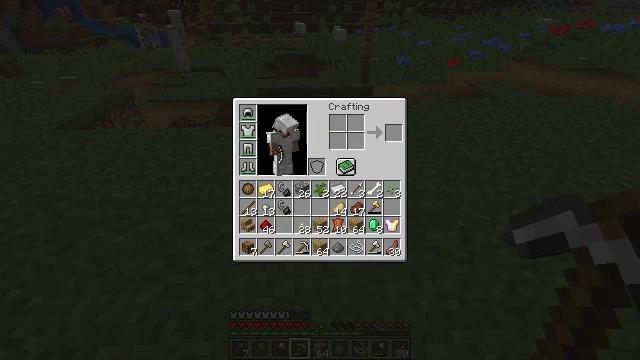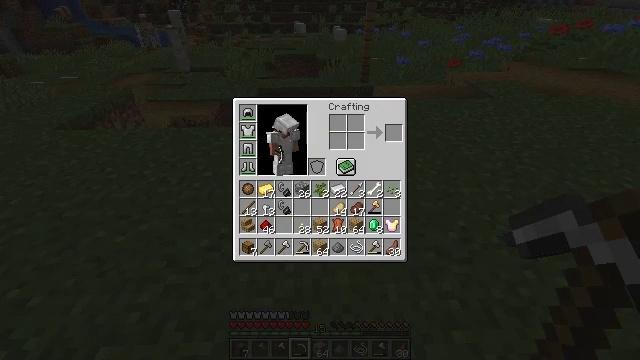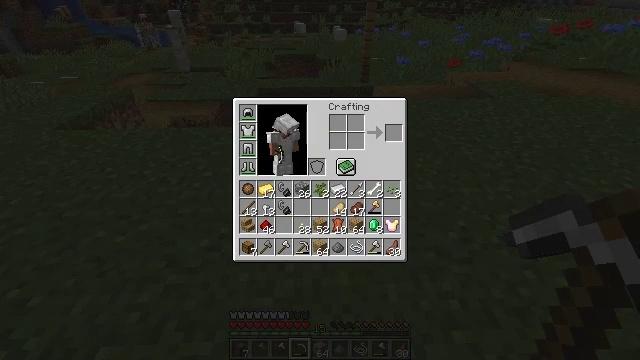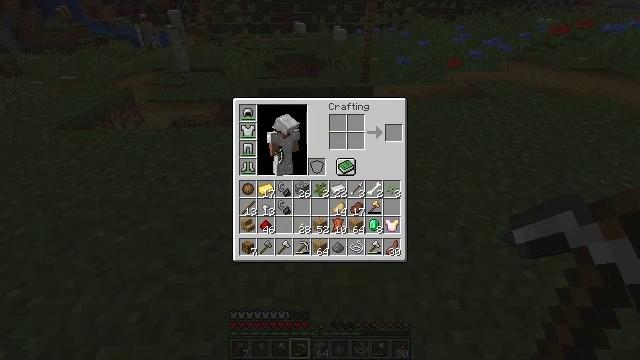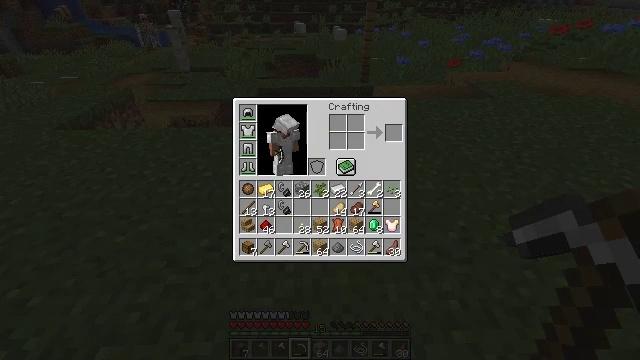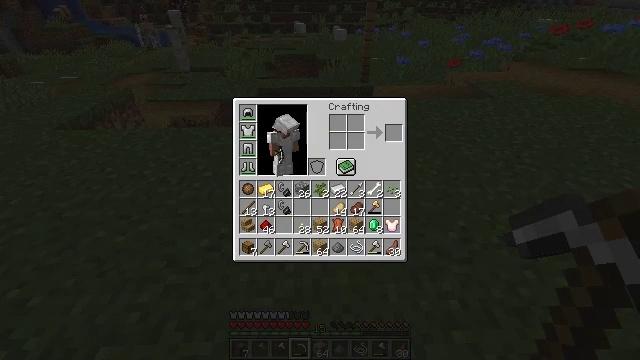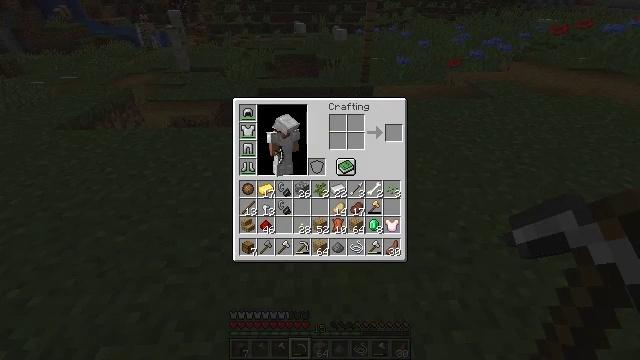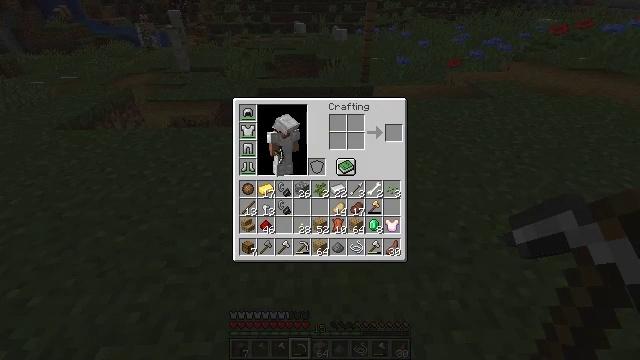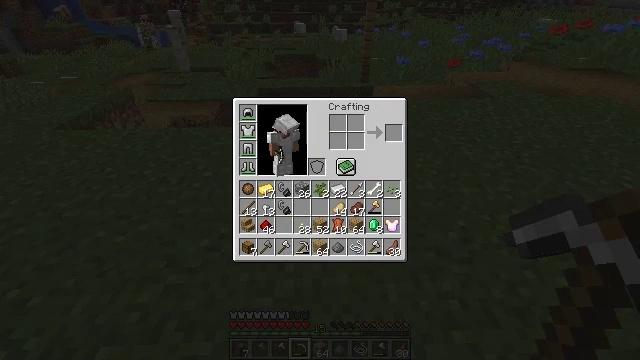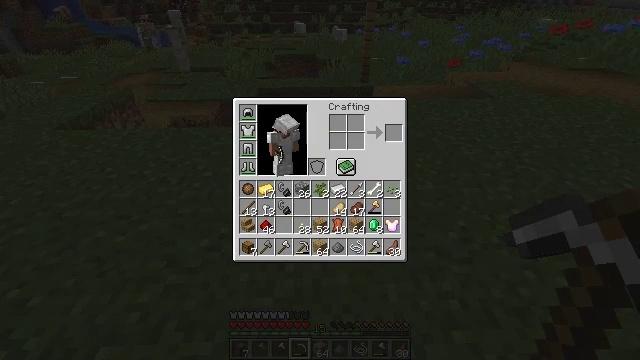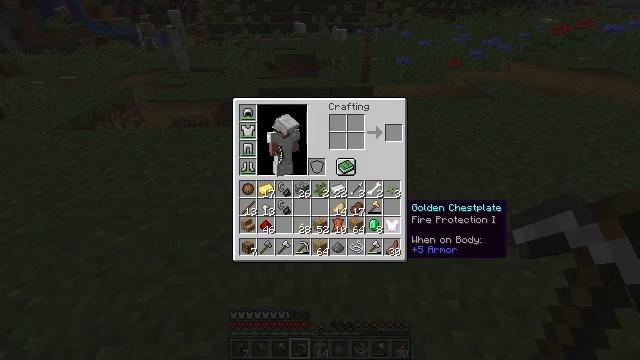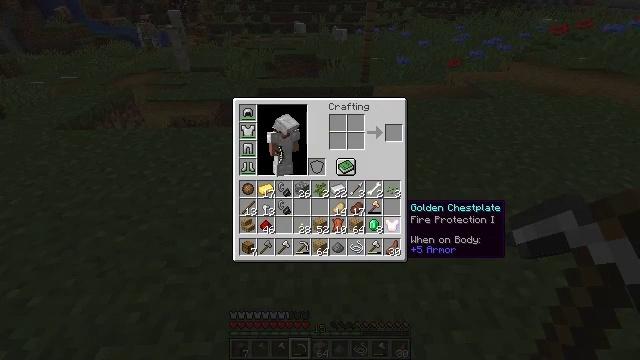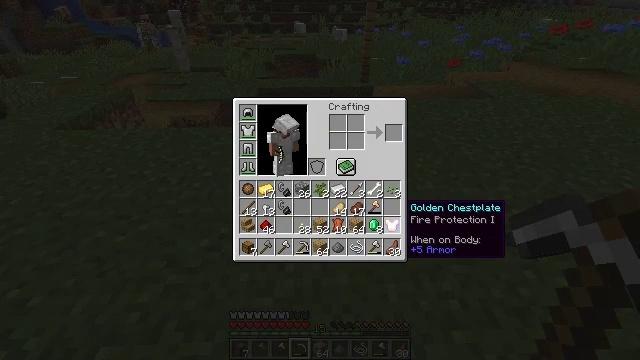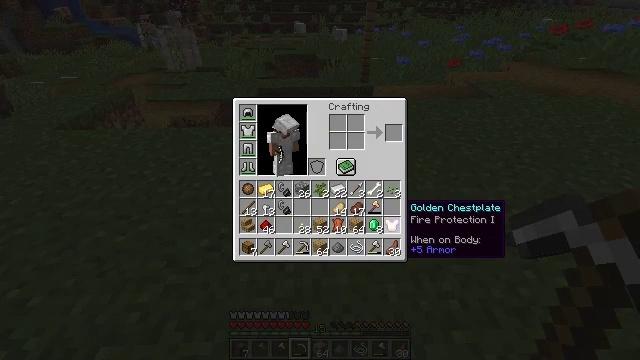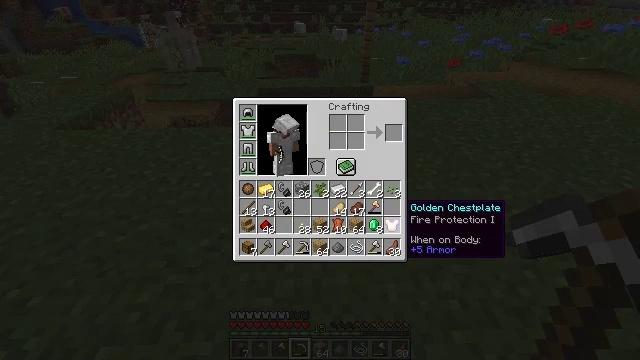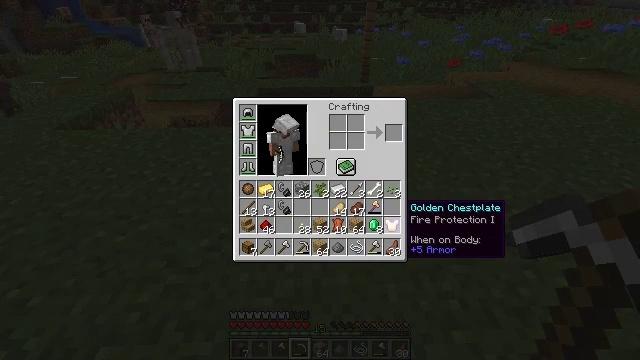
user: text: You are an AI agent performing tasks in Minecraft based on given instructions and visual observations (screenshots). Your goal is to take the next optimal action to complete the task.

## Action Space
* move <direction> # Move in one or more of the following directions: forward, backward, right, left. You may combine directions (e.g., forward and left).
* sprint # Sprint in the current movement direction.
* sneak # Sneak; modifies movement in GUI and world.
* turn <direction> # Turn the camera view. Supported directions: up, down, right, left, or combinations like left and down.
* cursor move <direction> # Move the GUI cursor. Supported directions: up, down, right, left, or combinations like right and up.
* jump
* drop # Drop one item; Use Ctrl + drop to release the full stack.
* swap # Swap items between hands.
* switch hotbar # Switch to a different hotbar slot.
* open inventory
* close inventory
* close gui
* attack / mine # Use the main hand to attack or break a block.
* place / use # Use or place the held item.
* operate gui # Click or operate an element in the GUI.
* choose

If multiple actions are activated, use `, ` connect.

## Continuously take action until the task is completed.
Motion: motion action
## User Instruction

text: Remove the tall grass to clear the area.
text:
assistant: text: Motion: no_op
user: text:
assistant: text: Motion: no_op
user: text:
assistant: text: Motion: no_op
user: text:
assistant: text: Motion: no_op
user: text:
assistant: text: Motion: no_op
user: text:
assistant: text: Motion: no_op
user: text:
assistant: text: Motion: no_op
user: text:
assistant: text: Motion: no_op
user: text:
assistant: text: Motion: no_op
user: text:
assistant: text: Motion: no_op
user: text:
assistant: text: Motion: no_op
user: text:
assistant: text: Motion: no_op
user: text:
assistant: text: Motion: no_op
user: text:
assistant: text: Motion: no_op
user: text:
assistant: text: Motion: no_op
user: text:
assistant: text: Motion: no_op
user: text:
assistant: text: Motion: no_op
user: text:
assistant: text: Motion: no_op
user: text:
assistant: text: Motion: no_op
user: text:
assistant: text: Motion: no_op
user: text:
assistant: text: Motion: no_op
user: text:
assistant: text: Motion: no_op
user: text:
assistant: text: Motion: no_op
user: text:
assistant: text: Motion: no_op
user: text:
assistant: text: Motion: no_op
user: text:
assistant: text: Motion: no_op
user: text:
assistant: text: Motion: no_op
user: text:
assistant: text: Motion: no_op
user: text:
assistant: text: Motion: no_op
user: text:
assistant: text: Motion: no_op